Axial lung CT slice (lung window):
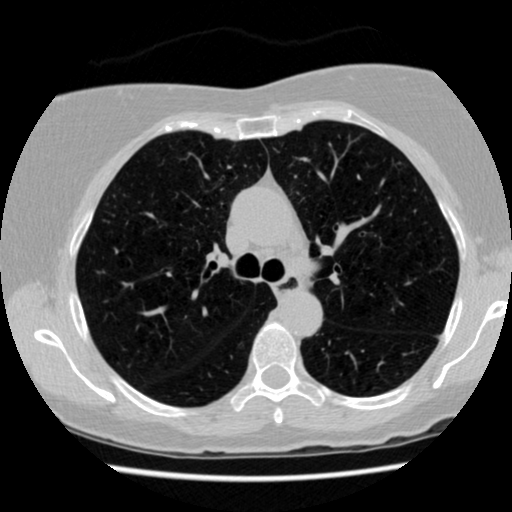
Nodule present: no